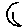
Label: moon